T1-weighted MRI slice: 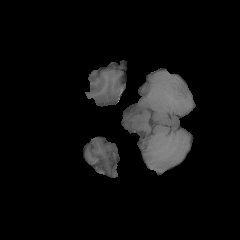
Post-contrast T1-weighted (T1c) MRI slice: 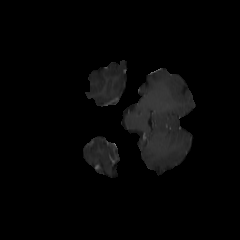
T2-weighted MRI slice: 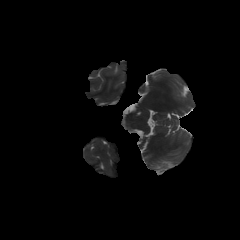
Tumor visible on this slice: no